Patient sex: M
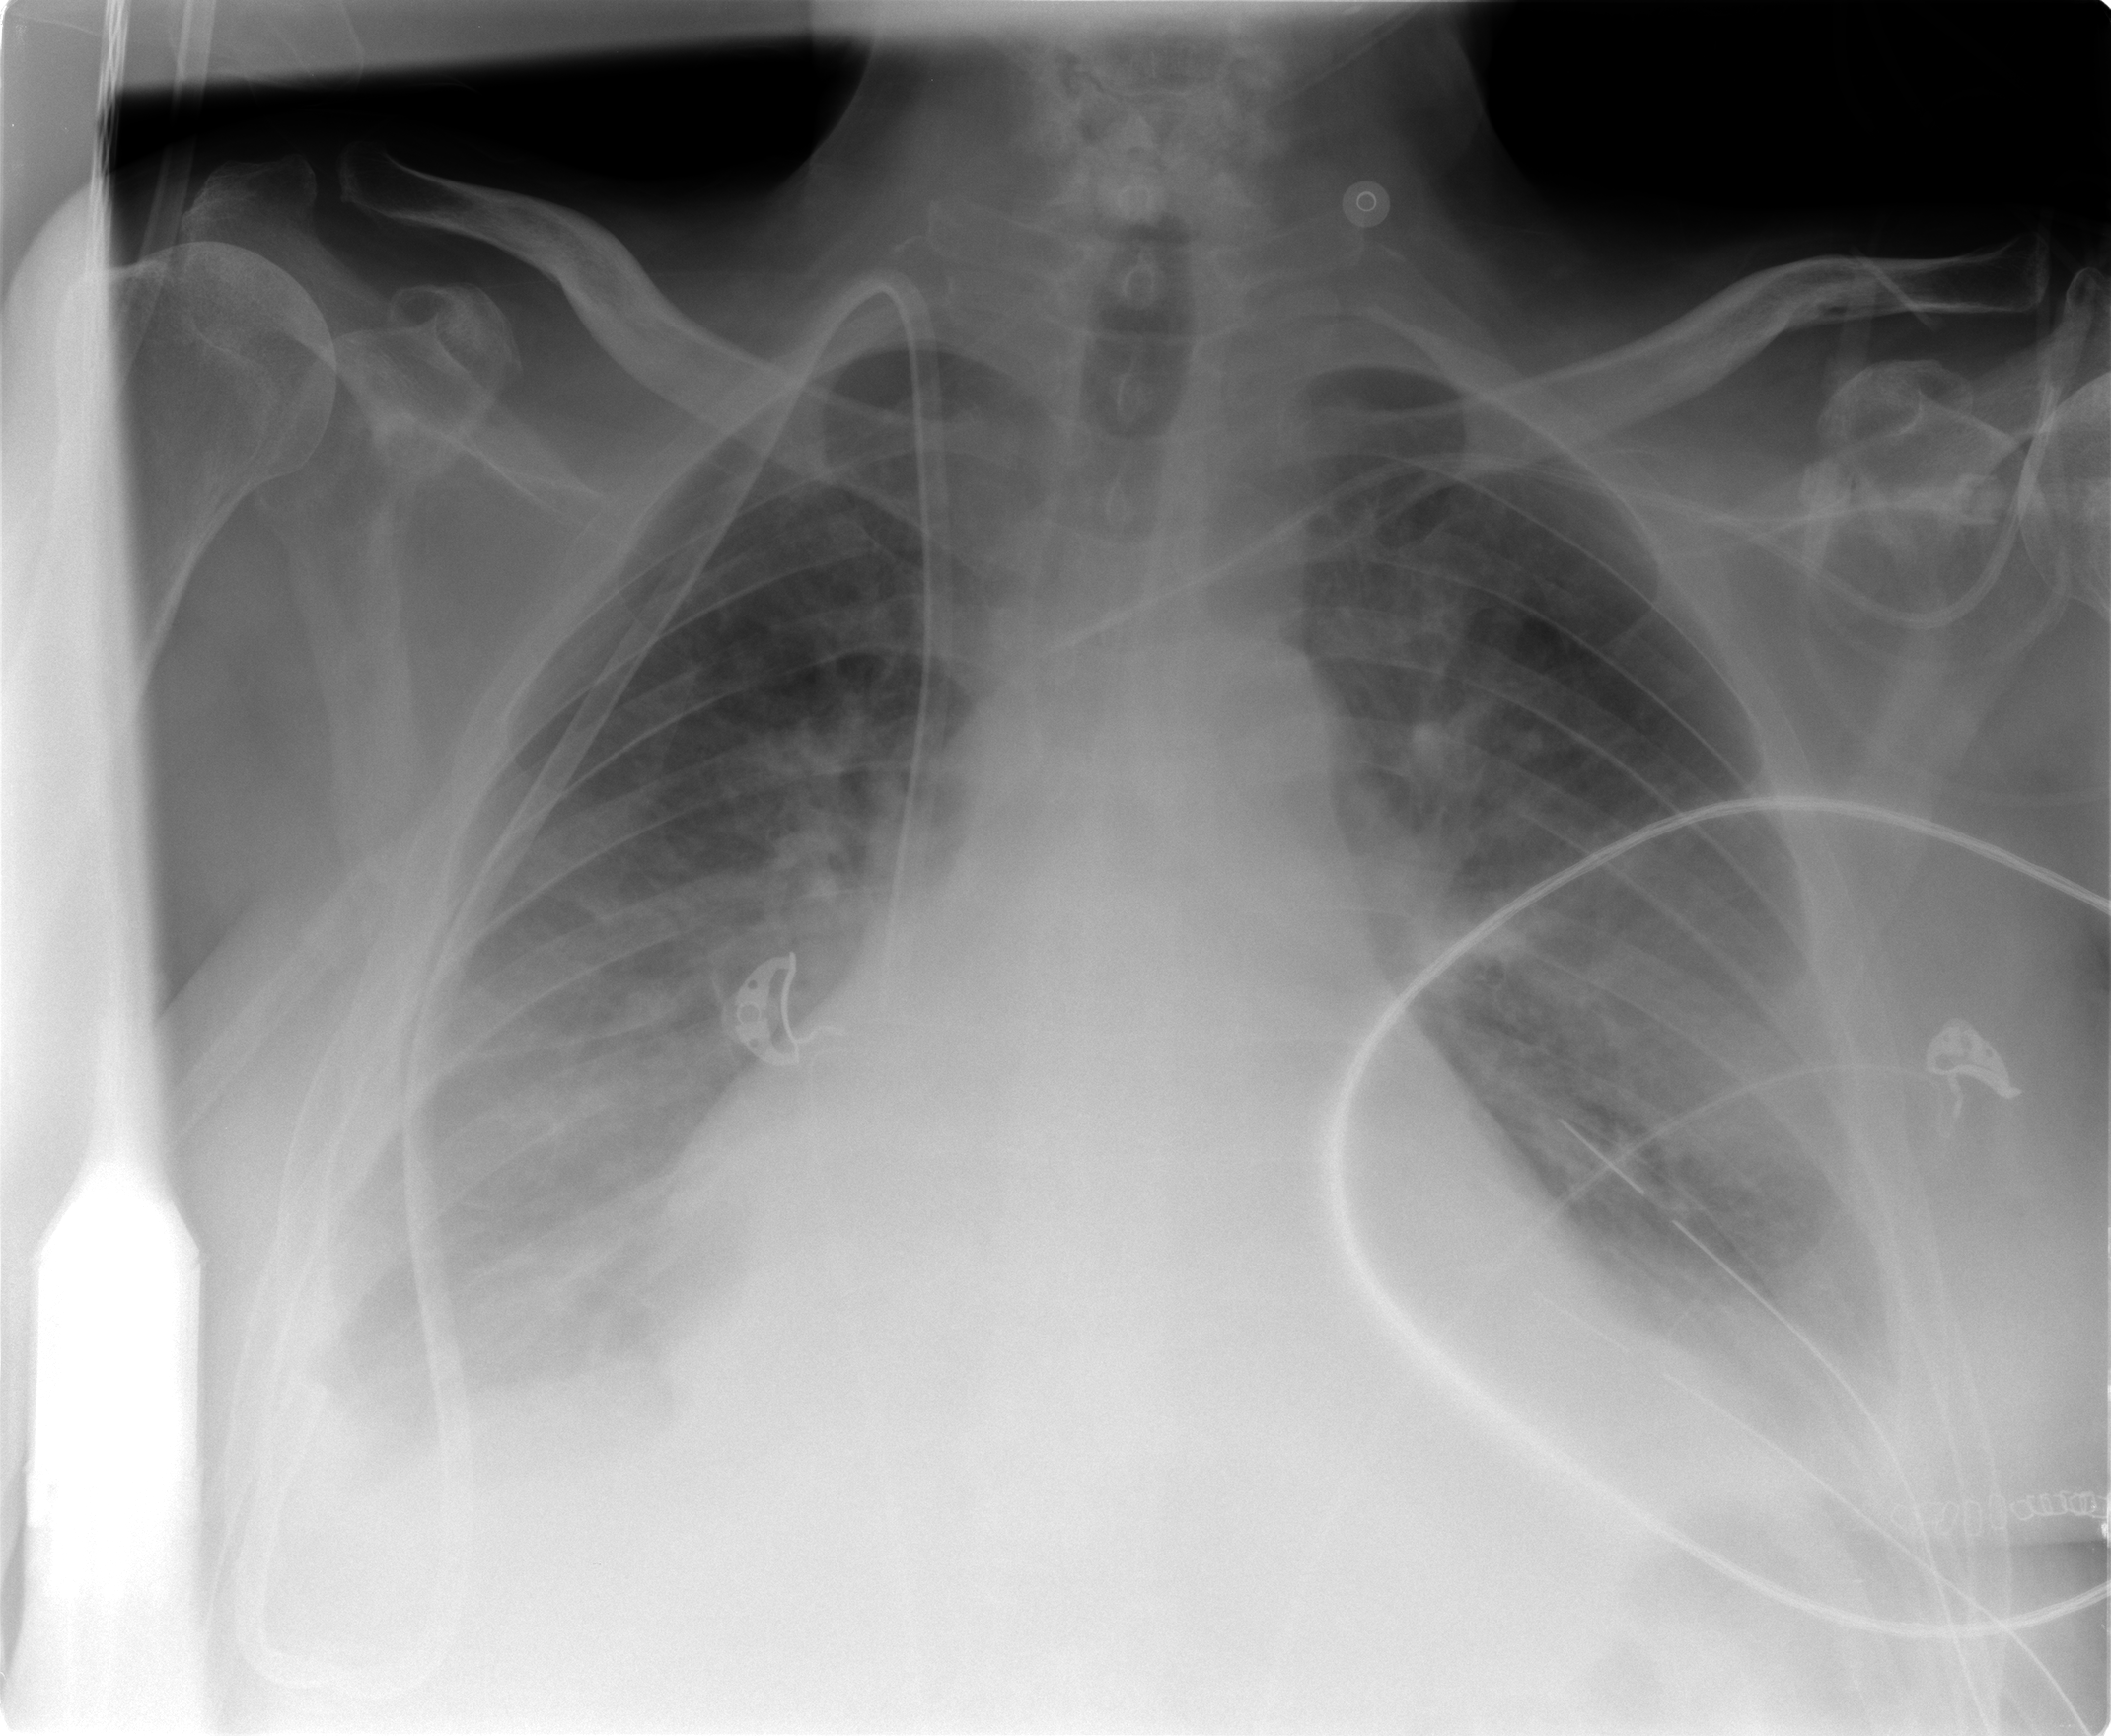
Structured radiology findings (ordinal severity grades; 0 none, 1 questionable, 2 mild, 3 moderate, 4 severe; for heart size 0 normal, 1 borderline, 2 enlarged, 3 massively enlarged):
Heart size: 2
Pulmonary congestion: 2
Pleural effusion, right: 2
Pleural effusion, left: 2
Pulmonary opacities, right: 0
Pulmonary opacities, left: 0
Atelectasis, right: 2
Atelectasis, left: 2